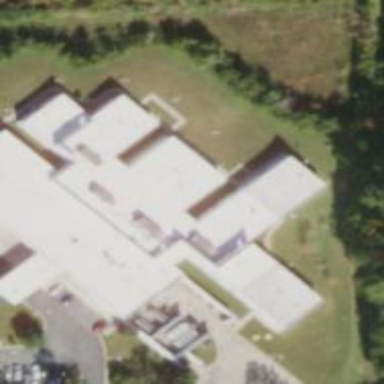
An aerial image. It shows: Hospital building.